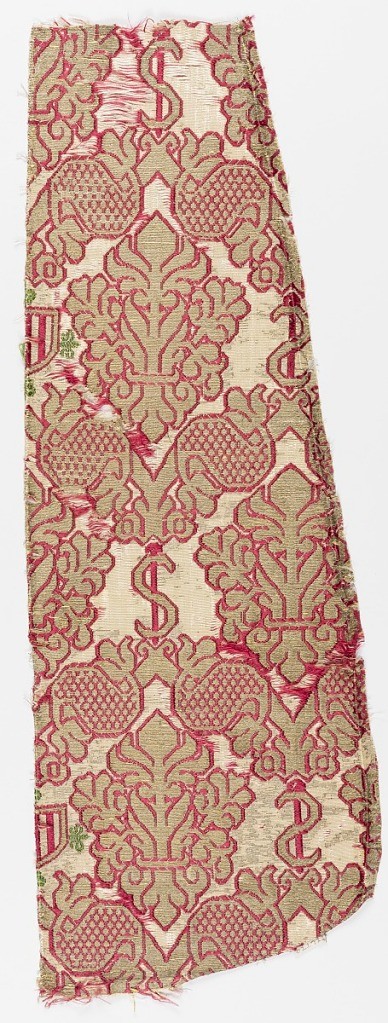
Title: Fragments
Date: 17th century
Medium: silk, metallic yarns Technique: woven
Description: Two fragments of woven silk, possibly part of a chasuble, with scrolls framing palmettes, with heraldic devices in the interstices. In red and gold metallic on an off-white ground.